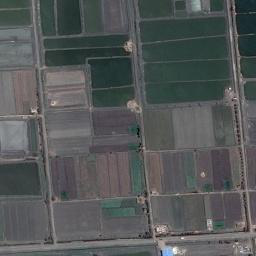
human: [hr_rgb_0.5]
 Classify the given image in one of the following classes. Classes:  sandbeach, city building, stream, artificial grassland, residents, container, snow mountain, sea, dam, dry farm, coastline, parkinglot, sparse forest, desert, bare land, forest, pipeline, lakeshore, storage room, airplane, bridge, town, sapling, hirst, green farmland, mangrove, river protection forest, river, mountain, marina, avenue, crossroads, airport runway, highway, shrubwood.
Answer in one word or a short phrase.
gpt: green farmland